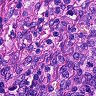
Metastatic tissue present: no